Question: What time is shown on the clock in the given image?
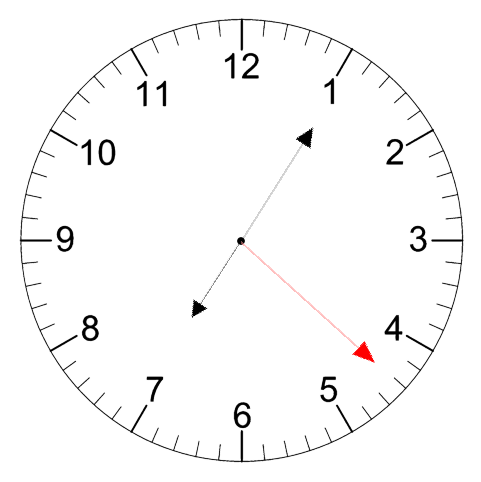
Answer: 07:05:22